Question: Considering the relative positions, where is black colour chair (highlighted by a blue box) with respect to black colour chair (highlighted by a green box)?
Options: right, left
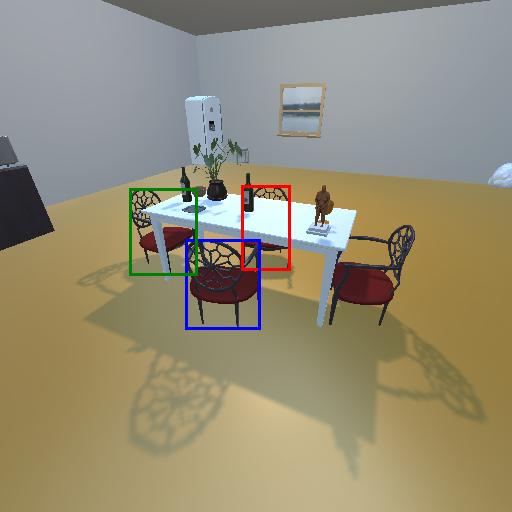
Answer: right